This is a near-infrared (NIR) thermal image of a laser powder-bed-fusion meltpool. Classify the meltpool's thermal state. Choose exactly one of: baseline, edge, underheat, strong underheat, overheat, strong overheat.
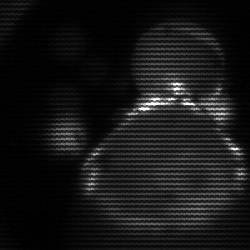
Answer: edge